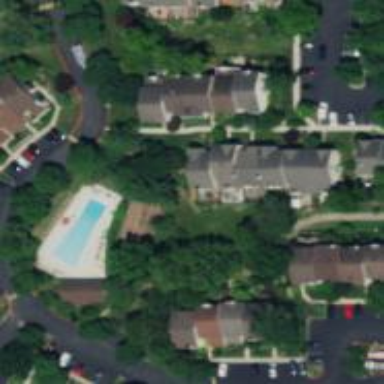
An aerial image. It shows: Neighborhood.